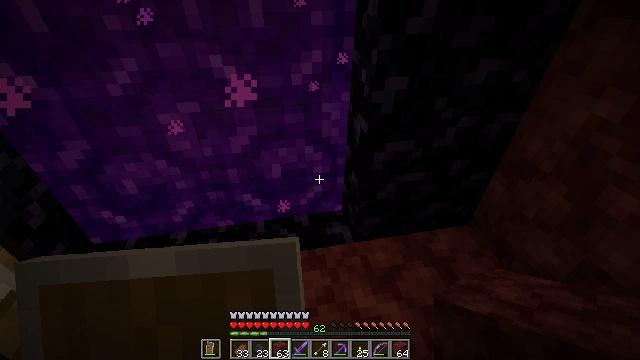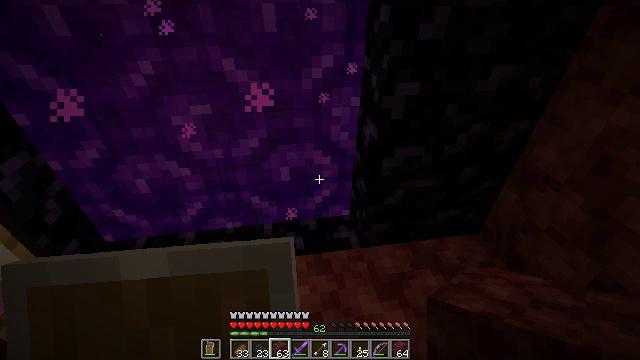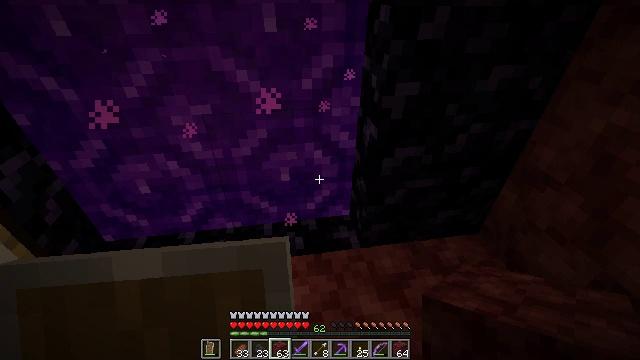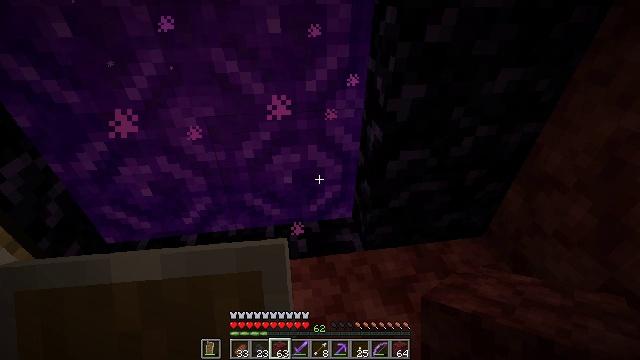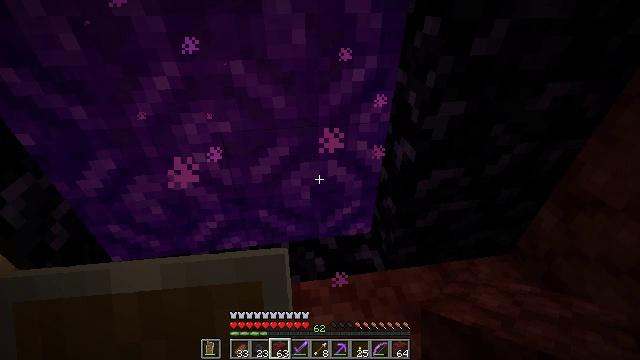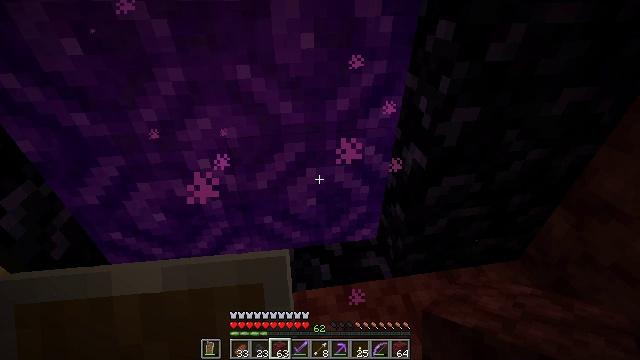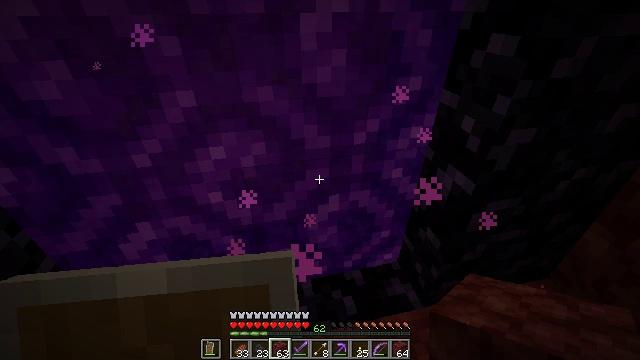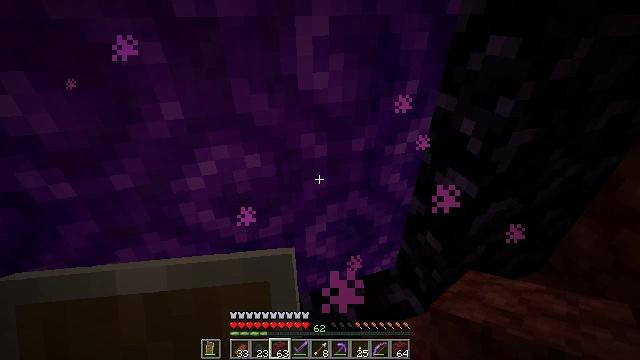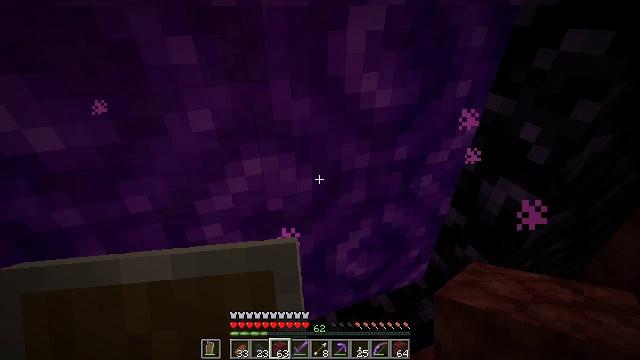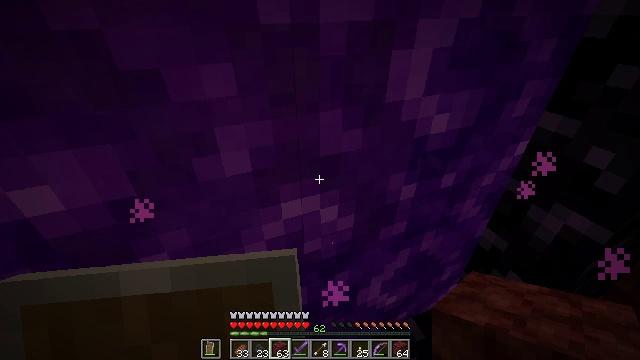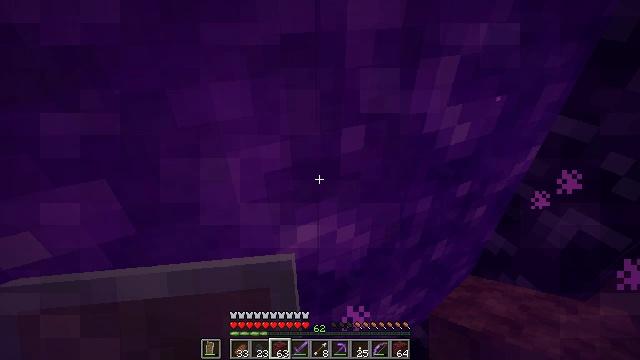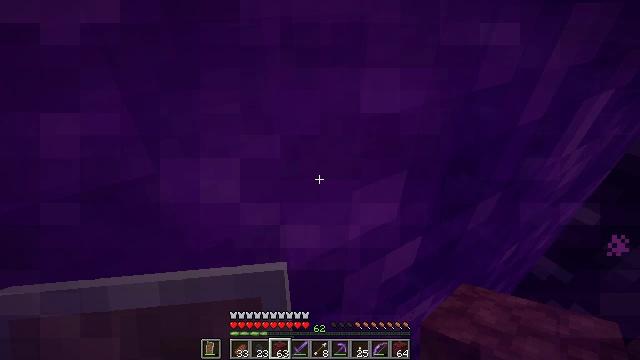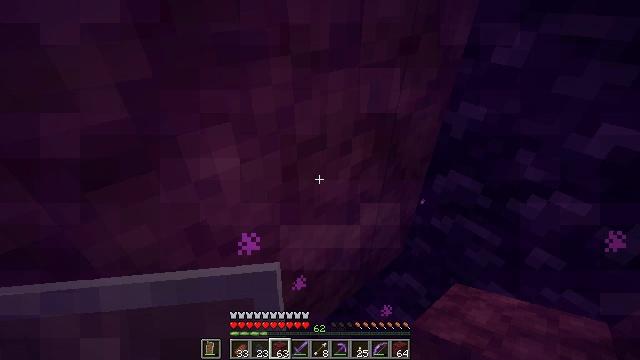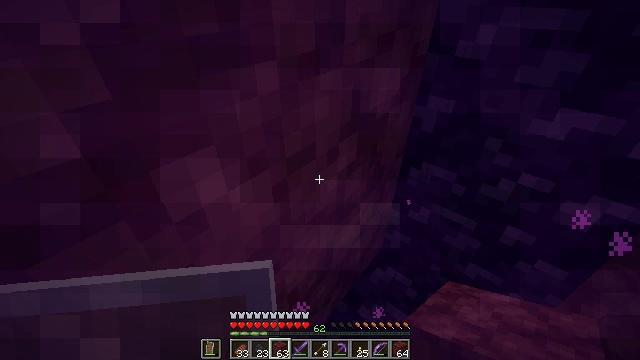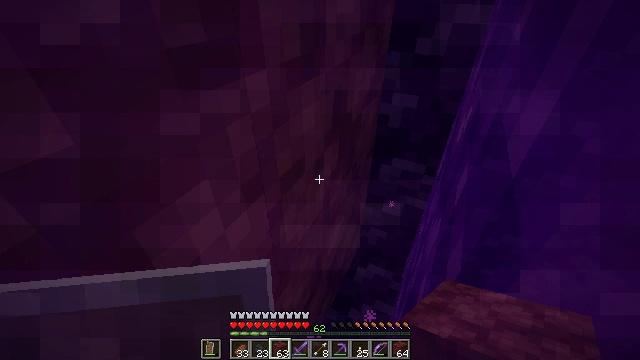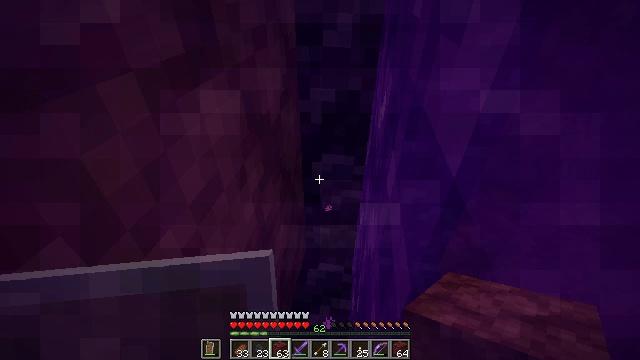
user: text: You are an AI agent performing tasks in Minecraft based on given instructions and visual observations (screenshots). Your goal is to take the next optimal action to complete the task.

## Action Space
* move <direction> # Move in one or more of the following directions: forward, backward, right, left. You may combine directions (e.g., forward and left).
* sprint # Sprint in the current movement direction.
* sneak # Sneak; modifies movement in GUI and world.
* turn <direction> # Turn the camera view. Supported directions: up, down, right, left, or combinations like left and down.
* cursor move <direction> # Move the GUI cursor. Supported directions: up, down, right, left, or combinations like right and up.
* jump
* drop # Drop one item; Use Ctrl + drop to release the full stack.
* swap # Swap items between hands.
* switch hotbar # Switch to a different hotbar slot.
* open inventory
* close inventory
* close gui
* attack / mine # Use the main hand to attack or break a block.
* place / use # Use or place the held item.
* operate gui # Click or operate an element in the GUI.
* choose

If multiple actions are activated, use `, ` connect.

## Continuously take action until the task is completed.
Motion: motion action
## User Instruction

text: In the crafting menu, combine ender pearl and blaze powder for an ender eye.
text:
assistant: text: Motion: turn left
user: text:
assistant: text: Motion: no_op
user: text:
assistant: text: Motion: move forward and move left
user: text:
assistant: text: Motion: move forward and move left
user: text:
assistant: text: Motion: move forward and move left
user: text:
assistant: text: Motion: move forward and move left, turn right and up
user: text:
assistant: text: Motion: move forward and move left, turn right
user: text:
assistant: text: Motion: move forward and move left, turn right
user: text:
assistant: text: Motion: move forward and move left, turn right
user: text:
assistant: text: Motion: move forward and move left, turn right
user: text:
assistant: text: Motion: move forward and move left, turn right
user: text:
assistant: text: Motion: move forward and move left, turn right
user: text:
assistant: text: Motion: move forward and move left, turn right
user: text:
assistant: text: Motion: move forward, turn right
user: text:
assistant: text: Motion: turn right
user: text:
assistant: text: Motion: turn right
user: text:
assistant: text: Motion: turn right
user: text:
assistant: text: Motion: turn right
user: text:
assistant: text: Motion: turn right
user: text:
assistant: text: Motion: turn right
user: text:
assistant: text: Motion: turn right
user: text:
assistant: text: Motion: turn right
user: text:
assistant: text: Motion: turn right and up
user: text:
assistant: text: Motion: turn right and up
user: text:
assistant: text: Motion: turn left and up
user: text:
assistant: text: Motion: no_op
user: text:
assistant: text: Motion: no_op
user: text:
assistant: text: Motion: turn right
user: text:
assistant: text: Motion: turn right and down
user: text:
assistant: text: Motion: turn right and up